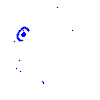
Particle: proton